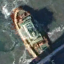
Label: Towing_vessel